Question: The code below is part of a function that produces a simple dialog with caller selected text and buttons.

The problem lies in the handling of key inputs of 's', 'a', 'd', and 'c. The code operates correctly for mouse clicks and tabbing followed by the space or enter keys. The code is written in Python 3.4 and is being tested for compliance with Windows 7.
My understanding is that Tk handles refocusing for the end user's mouse clicks. The space and enter keys are used after the user has changed focus by tabbing. For all of these interactions the keys are bound to each button by the code:
'for action in ('<1>', '<space>', '<Return>'): b.bind(action, handler)'
For 'underline' key input I believe my code needs to handle the refocusing prior to calling the handler. This is the purpose of the refocus routine. The print statement ("refocussing to...") is printed with the correct value for button.winfo_name() whenever 's', 'a', 's', or 'c' is pressed . This is why I believe 'button.focus_set()' is failing.
If it worked this would enable the handler to simply check which button was pressed by looking at 'event.widget.winfo_name()'. As it is, the failure to refocus means that the handler is called with the wrong button in 'event.widget.winfo_name()'
If I move focus manually by tabbing then the focus gives the name returned by 'event.widget.winfo_name()' regardless of which of 's', 'a', 'd', or 'c' is pressed.
After reading other posts on Stack Overflow, I tried adding 'button.focus_force()' after 'button.focus_set()'. This had no effect on the problem.
I have tried passing the button name by changing the signature of the handler to 'def button_handler(event, *args)' and then changing the last line of 'refocus' to handler(event, button.winfo_name()) but '*args' is empty when called.
'''
def refocus_wrapper(button):
def refocus(event):
print("refocusing to '{}'".format(button.winfo_name()))
button.focus_set()
handler(event)
return refocus
for button_text, underline, button_name in buttons:
b = ttk.Button(button_inner_frame, text=button_text, name=button_name,
underline=underline)
b.pack(padx=2, side='left')
for action in ('<1>', '<space>', '<Return>'):
b.bind(action, handler)
action = '{}'.format(button_text[underline:underline + 1].lower())
dialog.bind(action, refocus_wrapper(b))
if not default or default == button_name:
default = button_name
b.focus_set()
'''
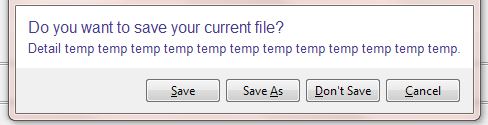
Answer: Your initial assumption about needing to set the focus on the button is not correct. The usual method to handle this in Tk is to bind the accelerator key event on the dialog toplevel form and call the buttons invoke method for the event binding.
In Tcl/Tk thats:
'''
toplevel .dlg
pack [button .dlg.b -text "Save" -underline 0 -command {puts "Save pressed"}]
bind .dlg <Alt-s> {.dlg.b invoke}
'''
So bind the key events on whatever toplevel is the parent for your buttons. If that is a dialog then its parent should be the application toplevel widget.
A python equivalent is:
'''
from tkinter import *
main = Tk()
dialog = Toplevel(main)
button = Button(dialog, text="Send", underline="0", command=lambda: print("hello"))
button.pack()
dialog.bind('<Alt-s>', lambda event: button.invoke())
main.mainloop()
'''
The key binding appends an event object to the callback function which we can discard using a lambda to wrap the call the the button's invoke method.